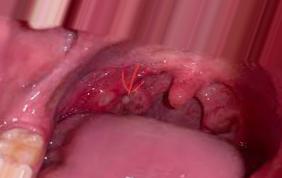
Condition: Mouth Ulcer